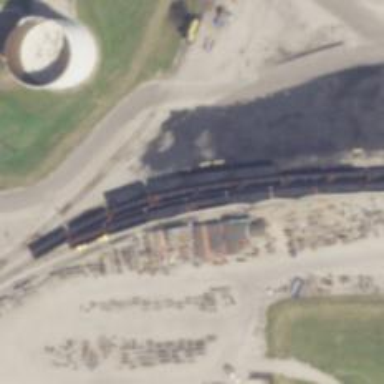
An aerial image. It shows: Rail spur service.